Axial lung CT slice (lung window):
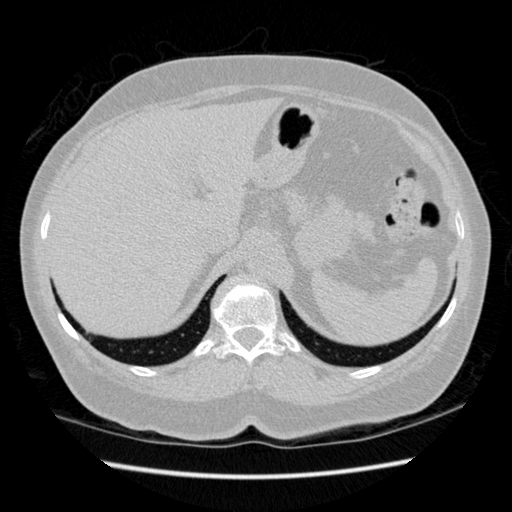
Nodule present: no